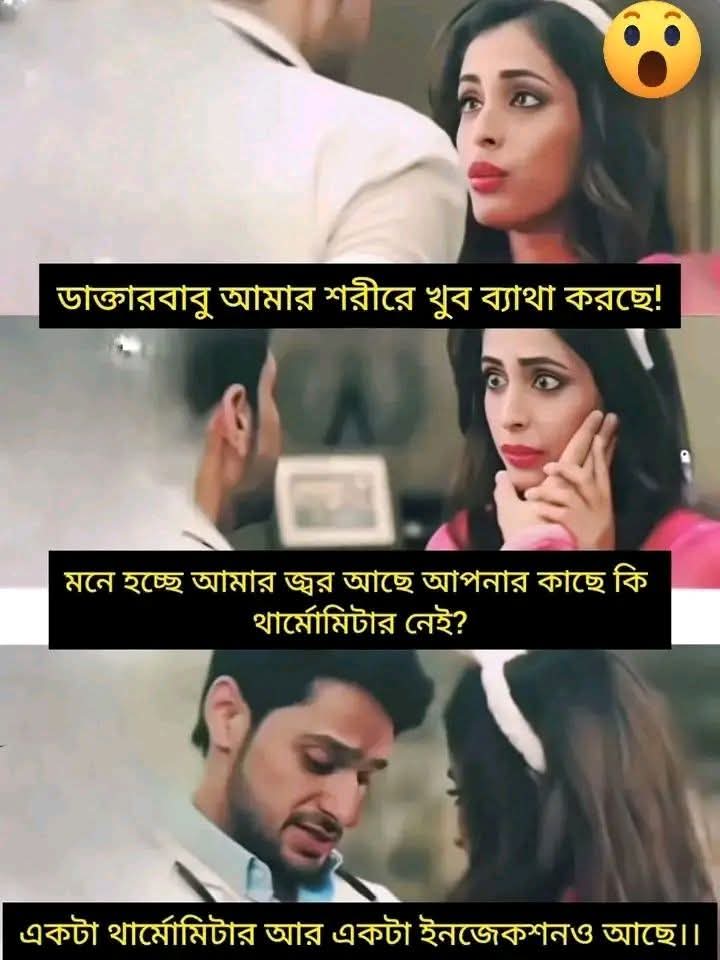
Text: ডাক্তারবাবু আমার শরীরে খুব ব্যাথা করছে!
মনে হচ্ছে আমার জ্বর আছে আপনার কাছে কি থার্মোমিটার নেই?
একটা থার্মোমিটার আর একটা ইনজেকশনও আছে।।
Label: Non Hate